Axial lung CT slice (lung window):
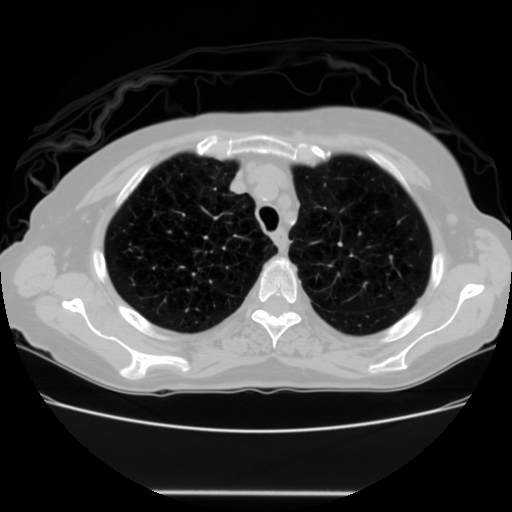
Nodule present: no